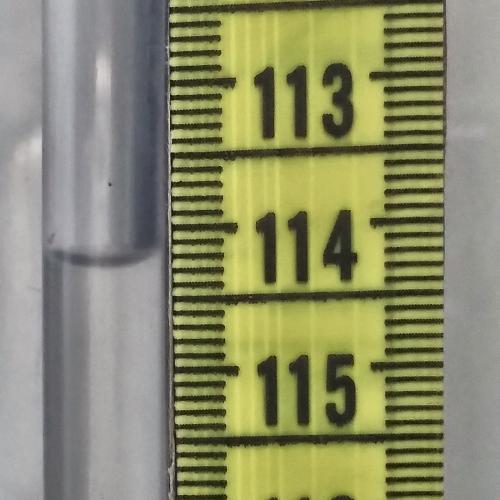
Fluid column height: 114.2 cm